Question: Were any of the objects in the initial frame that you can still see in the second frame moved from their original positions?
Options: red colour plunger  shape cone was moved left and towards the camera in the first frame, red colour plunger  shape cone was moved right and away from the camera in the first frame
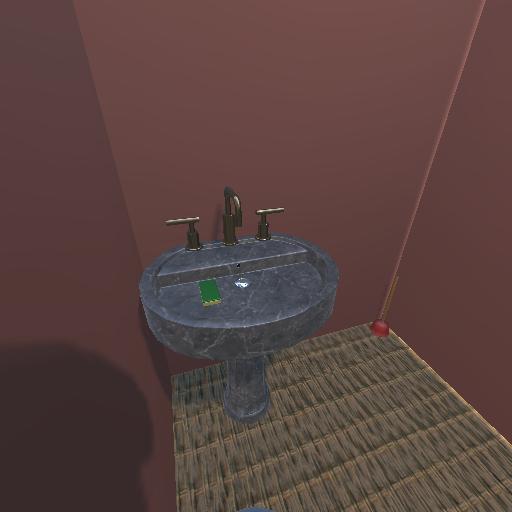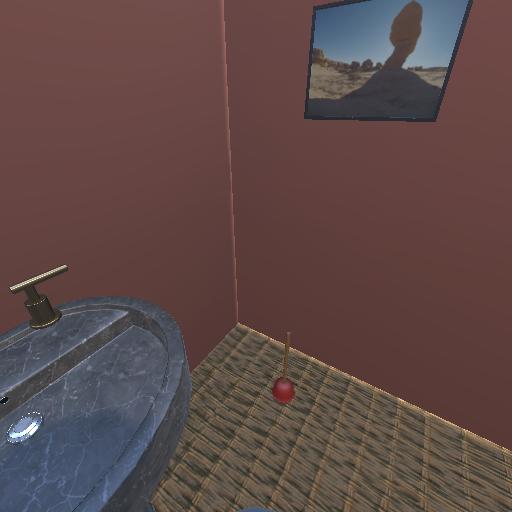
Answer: red colour plunger  shape cone was moved left and towards the camera in the first frame